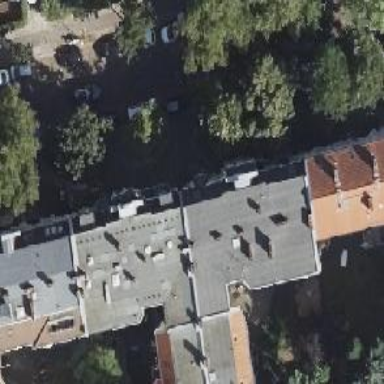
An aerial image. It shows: Kindergarten.